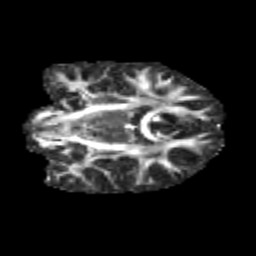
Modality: FA
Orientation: coronal
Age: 11
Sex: male
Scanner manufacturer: siemens
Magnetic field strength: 3 T
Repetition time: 3.8 s
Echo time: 0.07 s